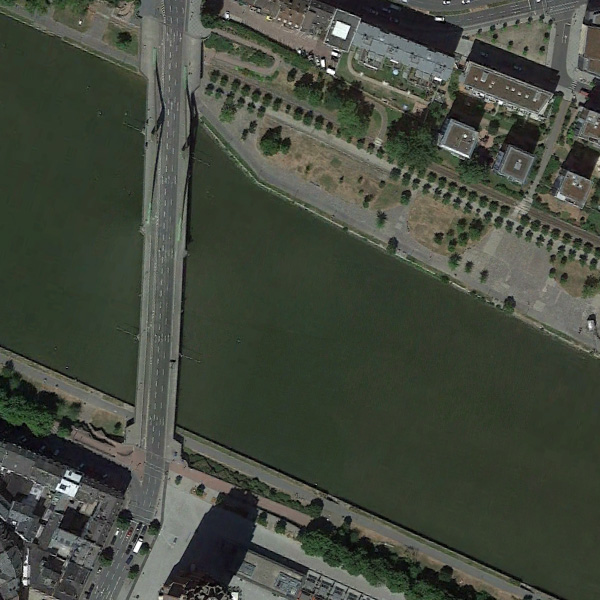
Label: Bridge